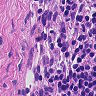
Metastatic tissue present: no